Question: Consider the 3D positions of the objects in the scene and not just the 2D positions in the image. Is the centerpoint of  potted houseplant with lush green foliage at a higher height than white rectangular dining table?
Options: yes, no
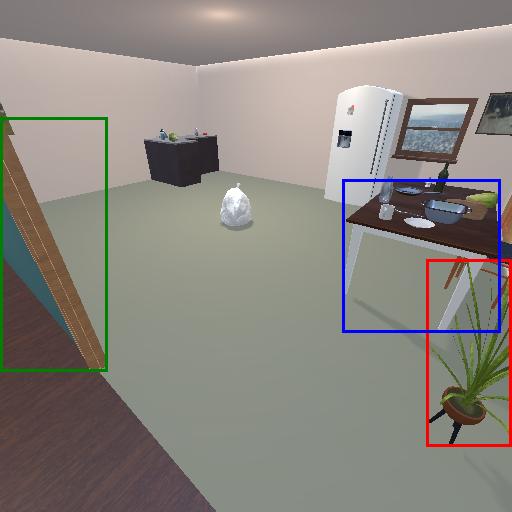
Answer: yes